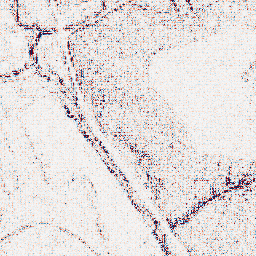
Category: wavelet
Decomposition family: wavelet_biorthogonal
Decomposition parameters: wavelet: bior2.4
level: 1
Upsampling method: nearest
Upsampling parameters: scale: 2
Upsampling scale: 2